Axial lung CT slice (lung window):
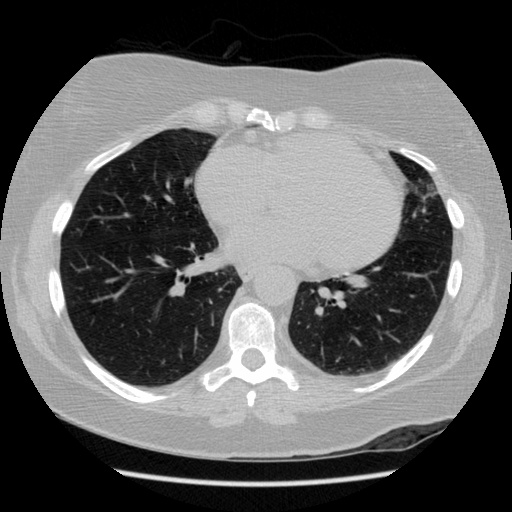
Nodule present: no